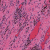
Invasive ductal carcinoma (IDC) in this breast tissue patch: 0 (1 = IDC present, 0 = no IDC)